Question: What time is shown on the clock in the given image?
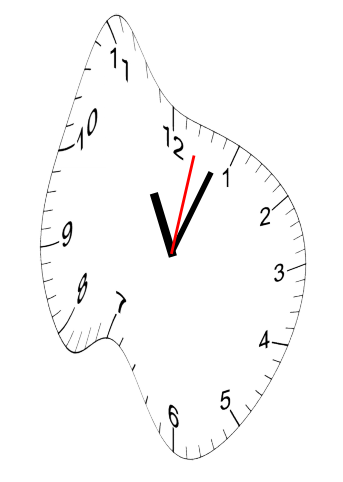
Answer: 11:04:02